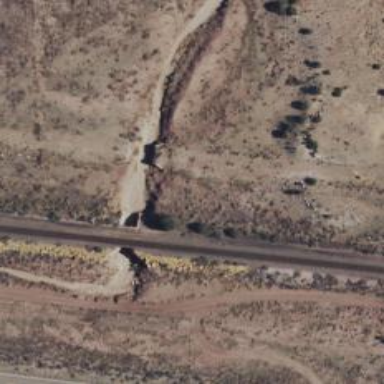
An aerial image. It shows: Railway bridge.